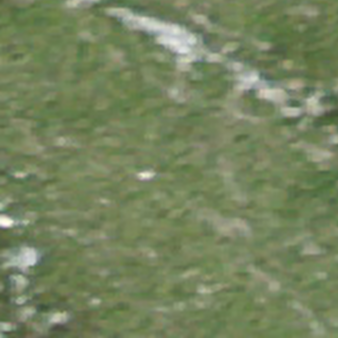
Label: other